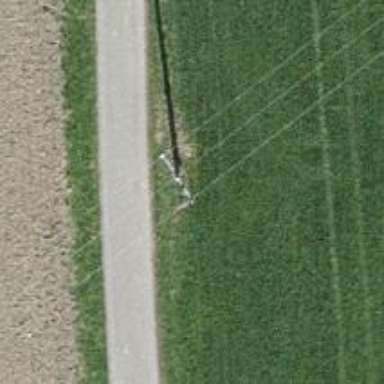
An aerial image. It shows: Power pole.